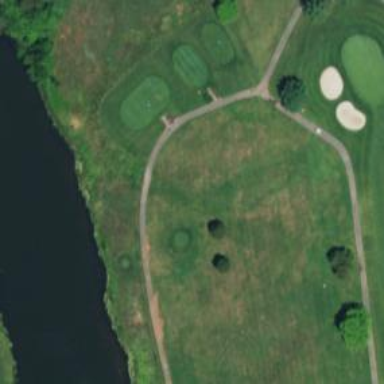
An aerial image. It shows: Pathway for golfing.